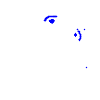
Particle: electron